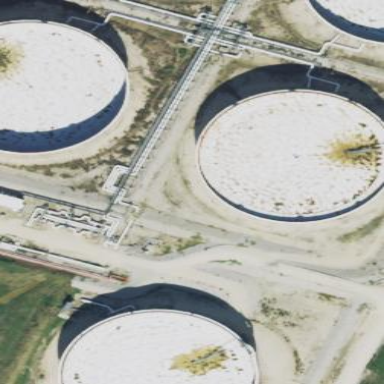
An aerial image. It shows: Storage tank building.